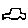
Label: car